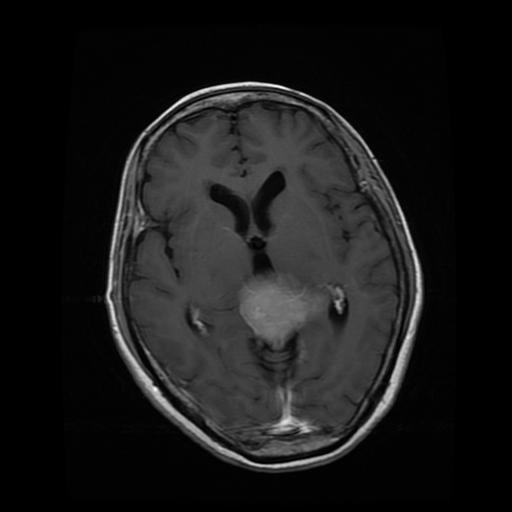
Label: meningioma